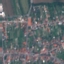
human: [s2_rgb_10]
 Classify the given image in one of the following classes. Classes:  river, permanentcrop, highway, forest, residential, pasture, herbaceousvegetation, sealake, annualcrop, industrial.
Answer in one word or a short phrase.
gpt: Residential